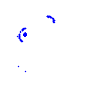
Particle: proton